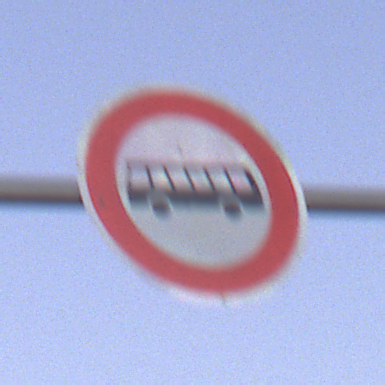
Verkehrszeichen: VerbotKraftomnibusse
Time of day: Dusk
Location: Outdoor (Nature)
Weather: Clear
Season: NotSpecified
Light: Natural